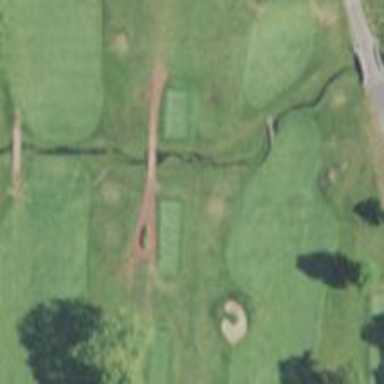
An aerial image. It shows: Path designated for golf carts.